Question: Perferbly gremlin, but either one will do;
I am storing nodes in a database that form tree like structures.
example: /dir/inside_dir/alaskan-natives/story1
Nodes are attached with a relationship called (if it would be more efficient to add properties to each relationship to speed up the query or make it more logical please inform me of this).
Each node can only have one parent association. In query - removing all from my application its self - how do I down each only to obtain specified ones until we have reached our
Well assume I've already spliced at the '/' and now we have an array of hierarchal items we can attach to a query.
'''
var array = ['dir', 'inside_dir', 'alaskan-natives', 'story1'];
'''
Remember this must be a allowing any amount of items to be traversed down the tree and consist of an ability to interchange hierarchal names. Try and optimize it please.
Just a simple tree to help in understanding; it is not related to my situation.

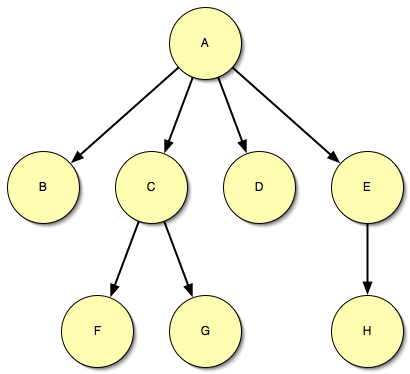
Answer: Covered on the mailing list for Neo4j, <URL>